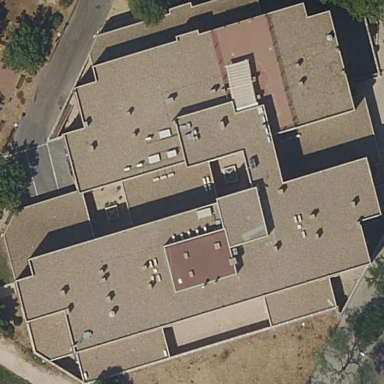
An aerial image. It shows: Building.